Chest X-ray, PA view. Patient: 21 years old, sex F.
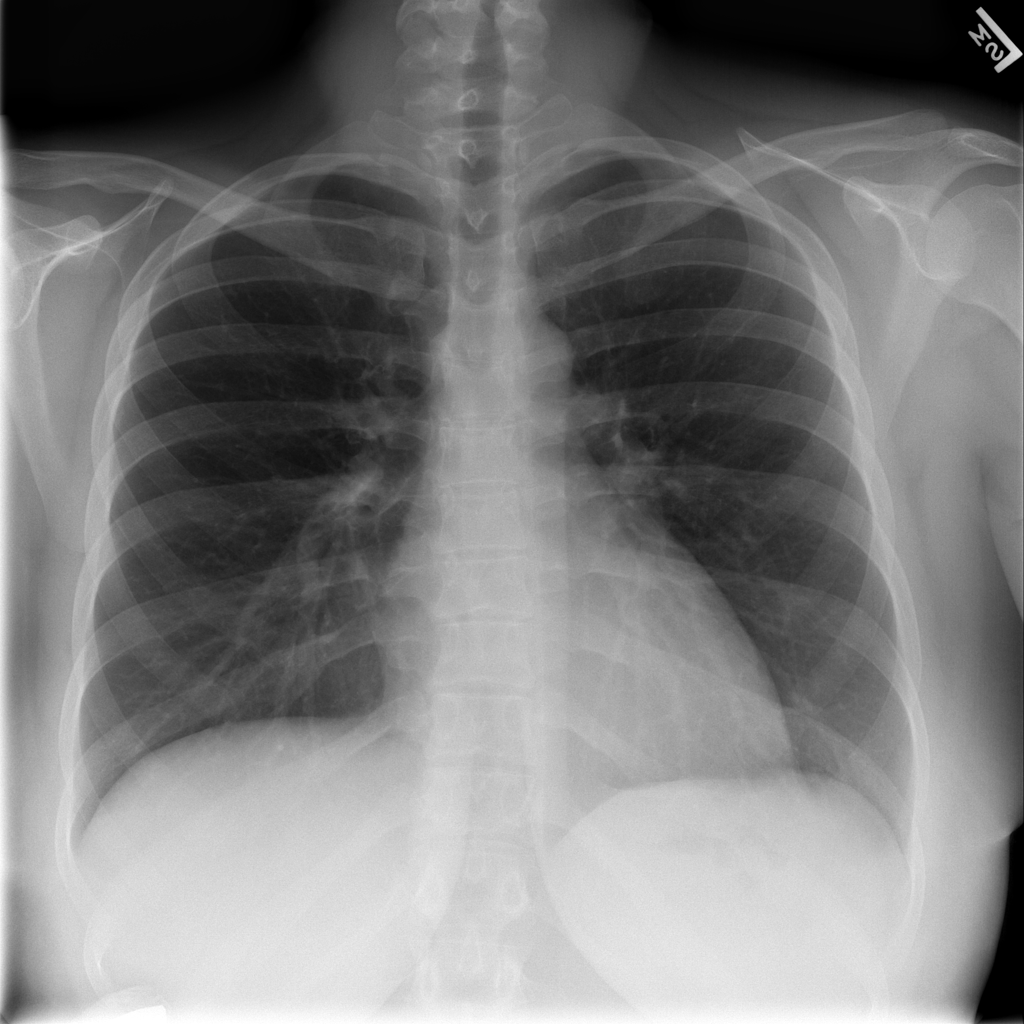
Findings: No Finding